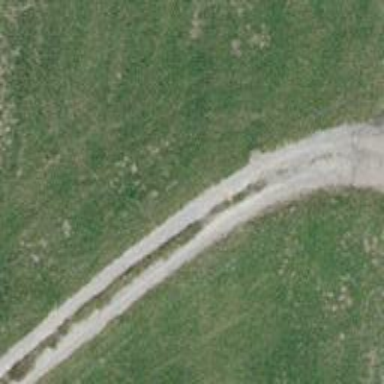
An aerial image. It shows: Track road with pebblestone surface.